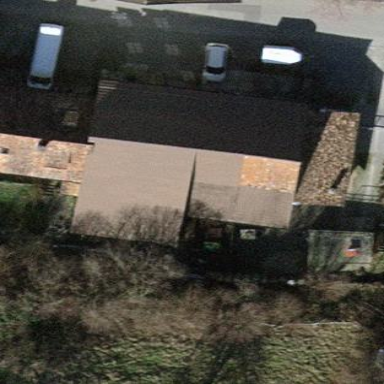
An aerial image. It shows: Gabled roof on farm auxiliary building.